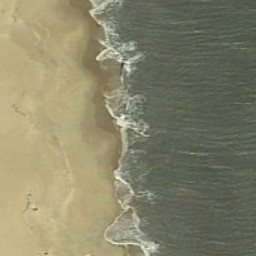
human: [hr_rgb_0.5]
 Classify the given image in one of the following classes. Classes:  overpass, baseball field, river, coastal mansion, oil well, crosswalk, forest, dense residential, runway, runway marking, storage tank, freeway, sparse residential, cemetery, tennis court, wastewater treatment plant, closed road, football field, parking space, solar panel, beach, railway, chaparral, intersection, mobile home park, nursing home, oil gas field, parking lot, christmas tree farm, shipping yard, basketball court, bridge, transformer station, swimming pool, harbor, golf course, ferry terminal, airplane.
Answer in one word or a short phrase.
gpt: beach